高三 · 代数
函数 $f(x)=x^{3}-a x^{2}-b x+a^{2}$ 在 $x=1$ 处有极值 $\mathbf{1 0}$, 则点 $(a, b)$ 为 ( )
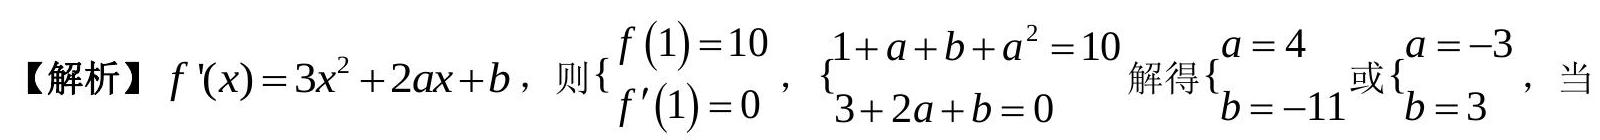
A. $(3,-3)$
B. $(-4,11)$
c. $(3,-3)$ 或 $(-4,11)$
D. 不存在


答案: B
解析: $a=-3, b=3$ 时, $f^{\prime}(x)=3 x^{2}-6 x+3=3(x-2)^{2} \geq 0$, 此时 $f(x)$ 在定义域 $R$ 上为增函数, 无极值,舍去.当 $a=4, b=-11, f^{\prime}(x)=3 x^{2}-8 x-11, x=1$ 为极小值点, 符合,故选 B